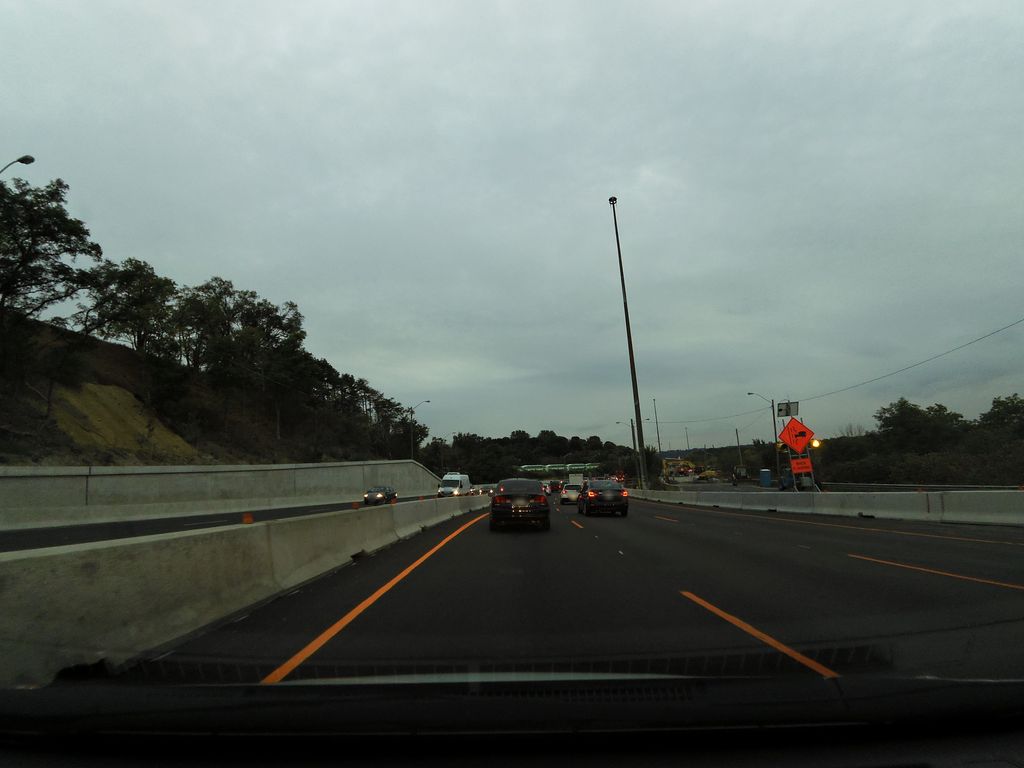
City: hamilton